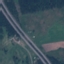
Land use / land cover: Highway